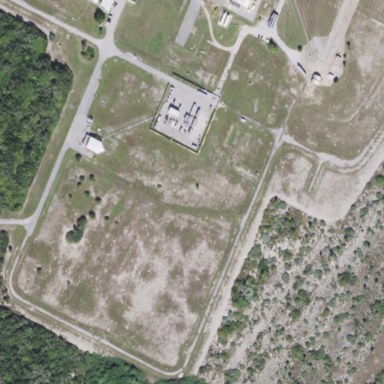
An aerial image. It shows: Launch complex at the airport.